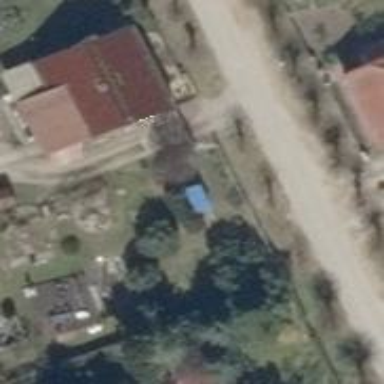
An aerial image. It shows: Simple and straightforward house.